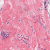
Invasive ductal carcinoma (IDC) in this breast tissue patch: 0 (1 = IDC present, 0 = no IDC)